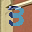
Label: 3